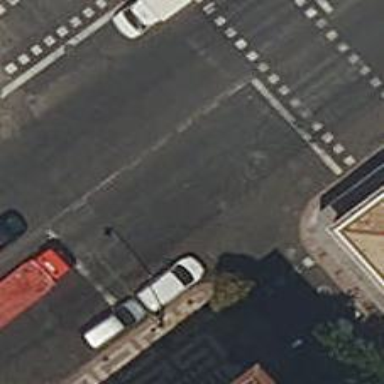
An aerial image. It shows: Road with traffic signals.